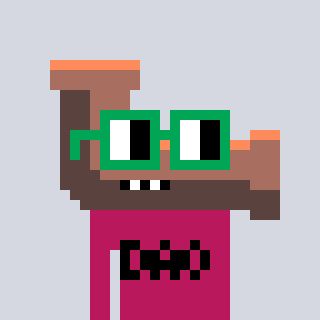
a pixel art character with square green glasses, a pipe-shaped head and a darkpink-colored body on a cool background